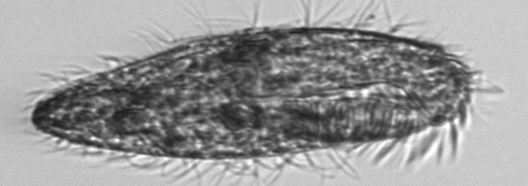
Label: Euplotes_morphotype1